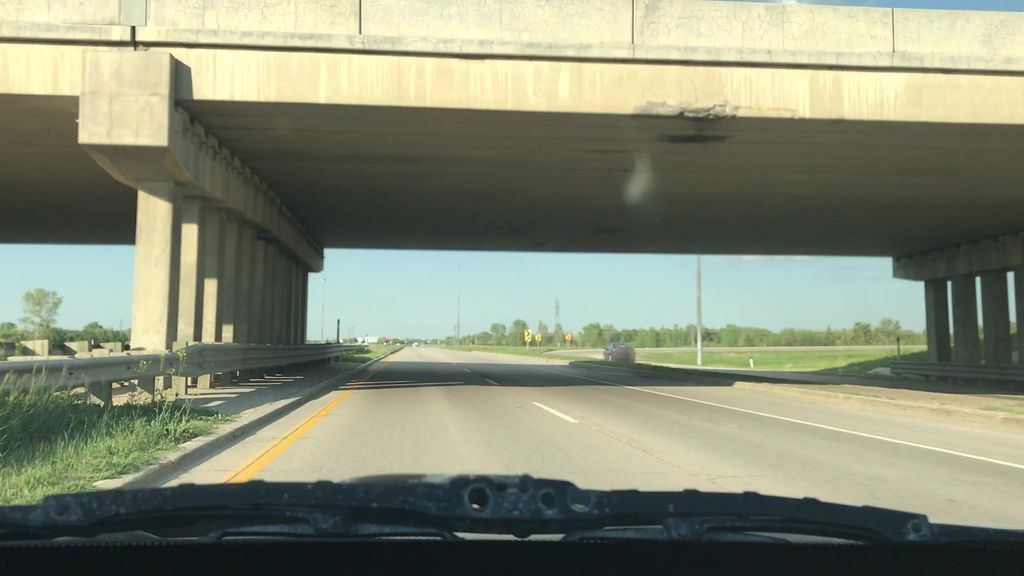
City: winnipeg